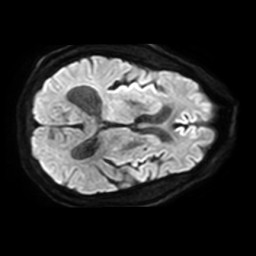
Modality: TRACE
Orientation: axial
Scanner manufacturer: philips
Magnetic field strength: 3 T
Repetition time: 4.075 s
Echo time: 0.05949 s